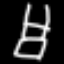
Label: chair